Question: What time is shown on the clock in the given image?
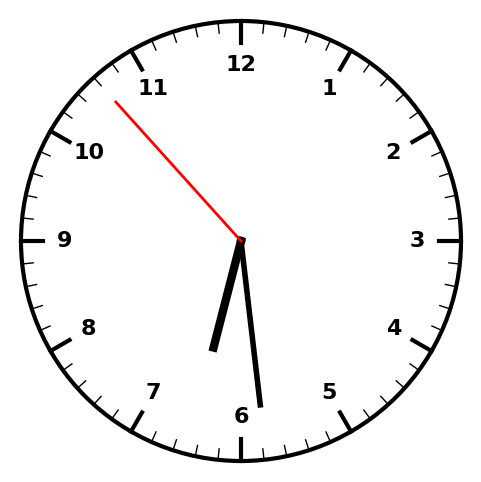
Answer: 06:28:53